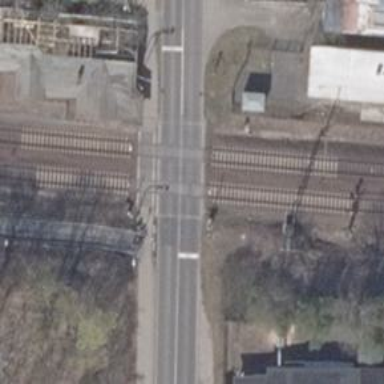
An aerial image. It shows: Full railway crossing barrier.